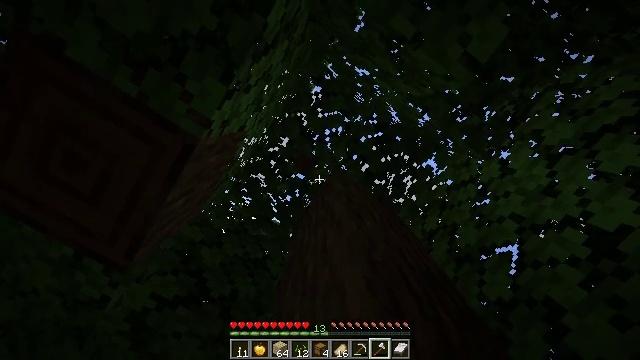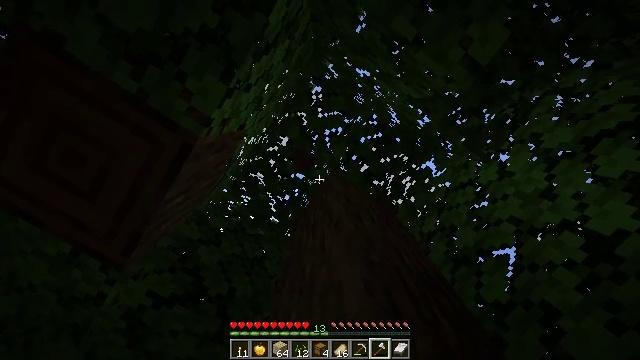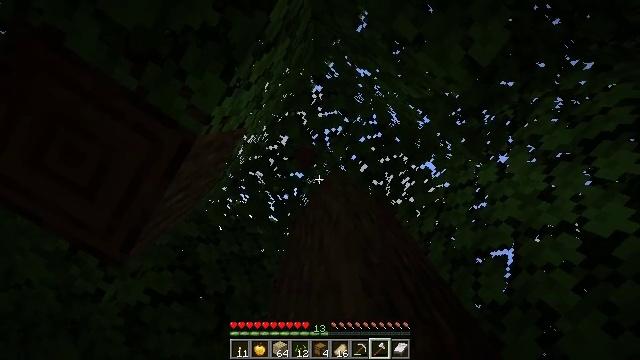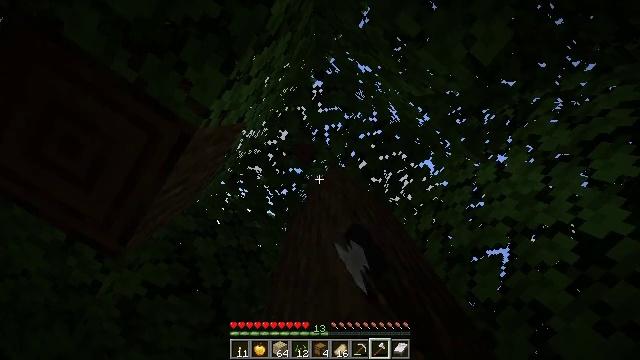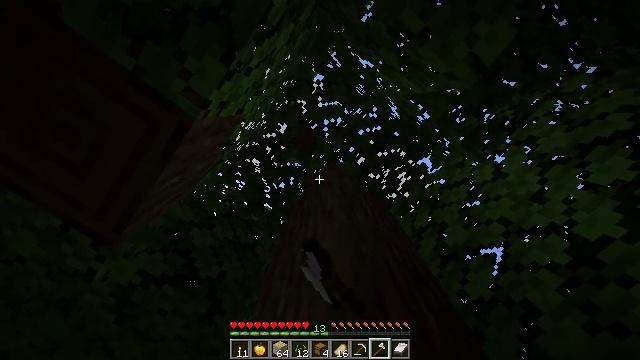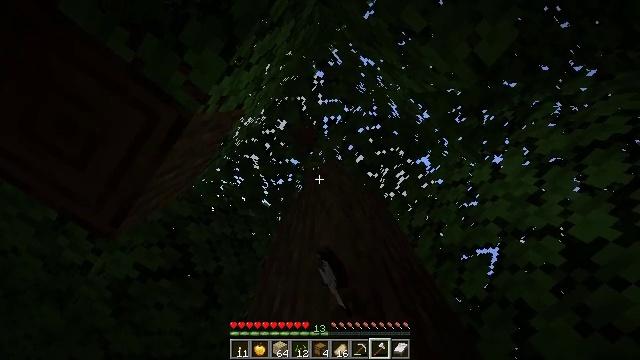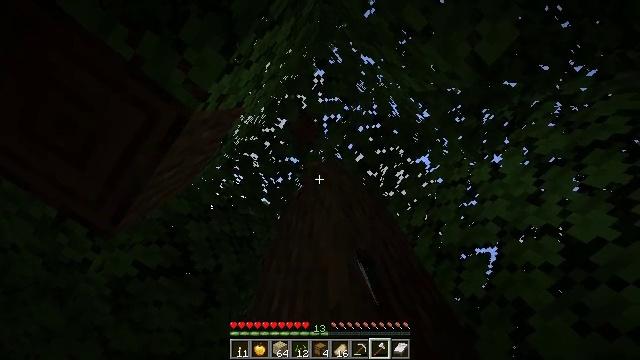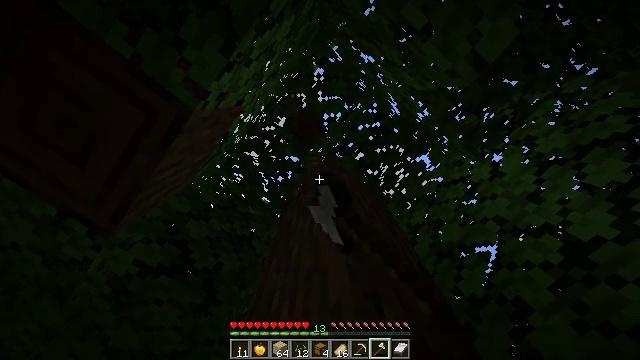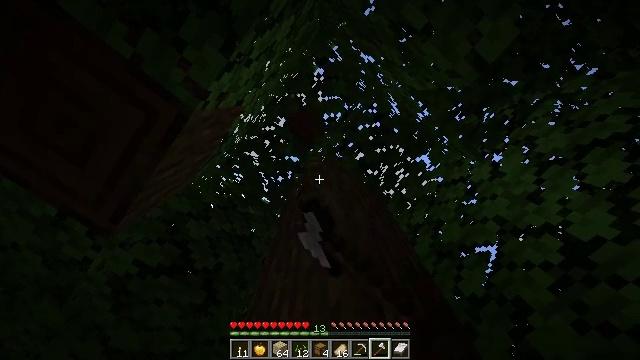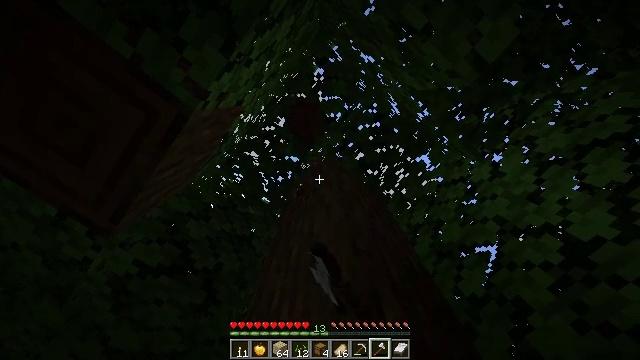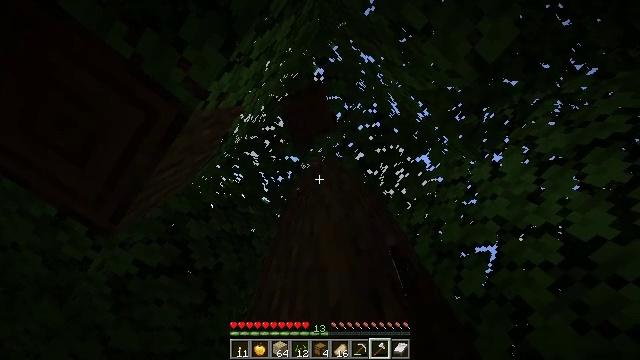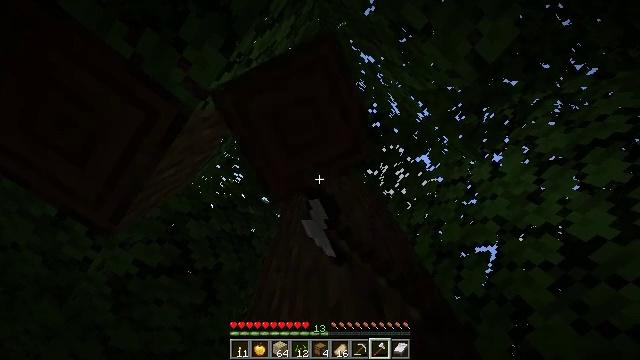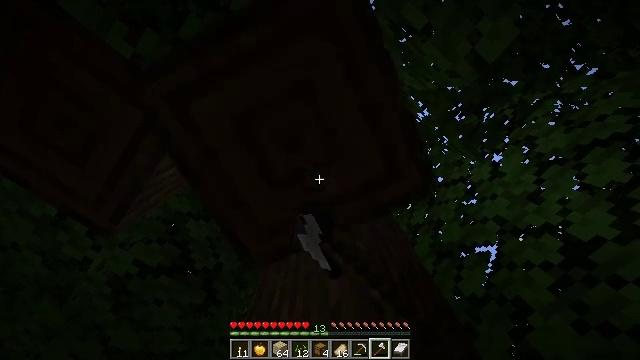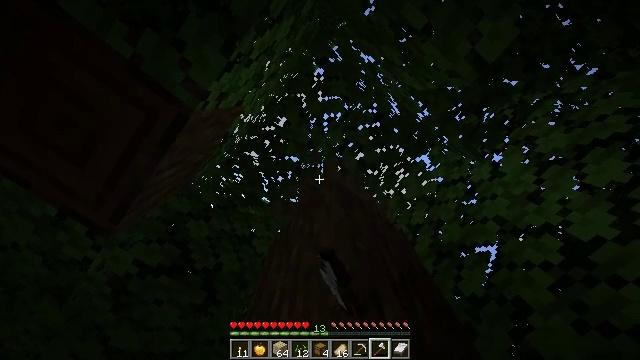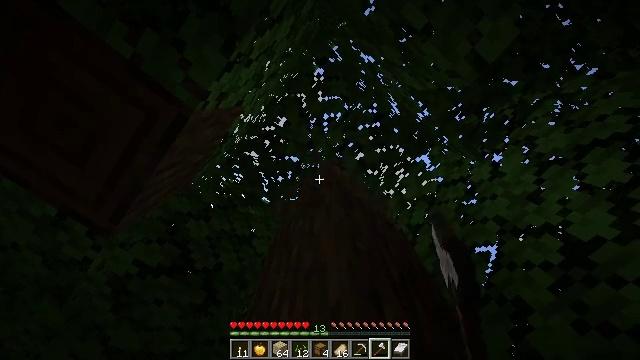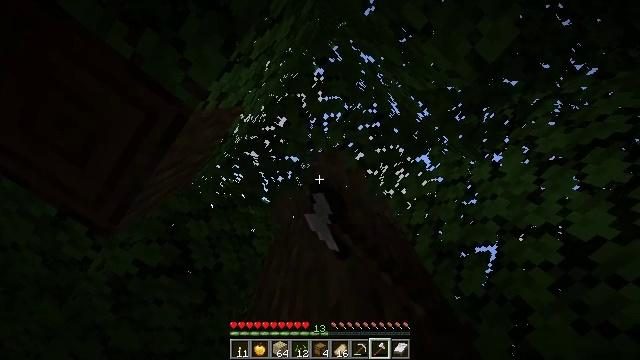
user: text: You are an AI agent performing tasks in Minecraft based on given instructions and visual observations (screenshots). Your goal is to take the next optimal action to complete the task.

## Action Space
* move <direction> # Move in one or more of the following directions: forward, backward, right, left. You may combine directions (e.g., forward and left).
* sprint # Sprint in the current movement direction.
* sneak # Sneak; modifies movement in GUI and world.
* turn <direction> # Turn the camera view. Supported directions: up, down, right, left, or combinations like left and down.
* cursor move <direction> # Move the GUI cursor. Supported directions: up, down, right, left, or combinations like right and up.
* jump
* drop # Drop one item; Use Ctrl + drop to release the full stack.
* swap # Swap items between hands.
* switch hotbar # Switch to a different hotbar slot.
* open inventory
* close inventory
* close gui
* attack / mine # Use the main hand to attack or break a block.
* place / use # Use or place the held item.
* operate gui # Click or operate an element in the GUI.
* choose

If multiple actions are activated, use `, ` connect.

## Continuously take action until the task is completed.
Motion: motion action
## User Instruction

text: Chop down the dark oak log.
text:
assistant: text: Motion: attack / mine
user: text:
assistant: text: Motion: attack / mine
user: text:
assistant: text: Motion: turn right, attack / mine
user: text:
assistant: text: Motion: turn right and down, attack / mine
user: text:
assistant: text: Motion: turn right, attack / mine
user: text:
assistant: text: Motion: attack / mine
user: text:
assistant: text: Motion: attack / mine
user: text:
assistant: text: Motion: attack / mine
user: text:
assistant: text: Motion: attack / mine
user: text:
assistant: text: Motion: attack / mine
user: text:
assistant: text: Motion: attack / mine
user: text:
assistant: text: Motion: attack / mine
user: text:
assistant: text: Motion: attack / mine
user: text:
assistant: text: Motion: attack / mine
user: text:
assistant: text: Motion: attack / mine
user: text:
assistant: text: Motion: attack / mine
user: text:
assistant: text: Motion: attack / mine
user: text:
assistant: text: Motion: attack / mine
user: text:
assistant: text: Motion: attack / mine
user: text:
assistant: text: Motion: turn down, attack / mine
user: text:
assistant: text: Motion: turn down, attack / mine
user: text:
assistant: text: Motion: turn right and down, attack / mine
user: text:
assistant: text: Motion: attack / mine
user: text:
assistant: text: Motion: attack / mine
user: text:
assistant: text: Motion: attack / mine
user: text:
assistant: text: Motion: attack / mine
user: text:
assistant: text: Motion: attack / mine
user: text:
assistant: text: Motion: attack / mine
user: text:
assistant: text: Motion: attack / mine
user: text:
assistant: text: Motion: attack / mine